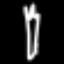
Label: fork